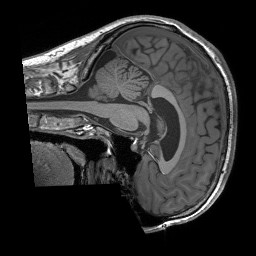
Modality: T1w
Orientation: sagittal
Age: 26
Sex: male
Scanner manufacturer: siemens
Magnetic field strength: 3 T
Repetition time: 1.9 s
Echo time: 0.00243 s